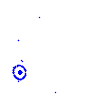
Particle: kaon